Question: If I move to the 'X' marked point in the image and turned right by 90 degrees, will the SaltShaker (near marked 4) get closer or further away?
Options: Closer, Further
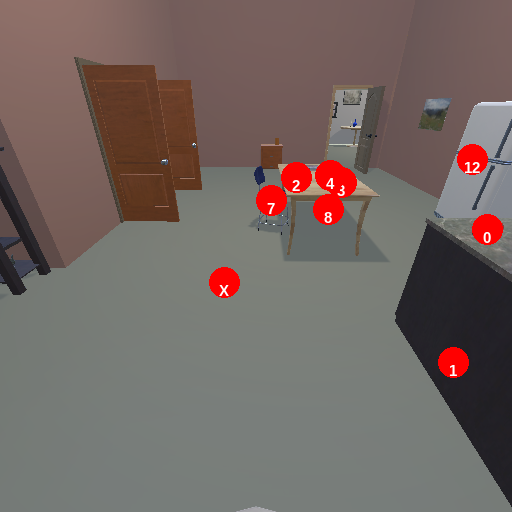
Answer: Closer